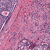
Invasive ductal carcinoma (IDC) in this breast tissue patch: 1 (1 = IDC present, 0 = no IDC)